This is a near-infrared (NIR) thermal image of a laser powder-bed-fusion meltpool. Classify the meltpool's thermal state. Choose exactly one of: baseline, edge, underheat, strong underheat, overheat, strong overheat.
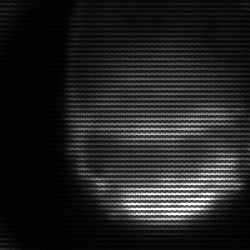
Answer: edge